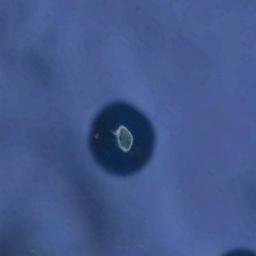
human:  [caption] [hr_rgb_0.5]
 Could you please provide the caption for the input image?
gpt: An almost circular green island surrounded by blue sea water .

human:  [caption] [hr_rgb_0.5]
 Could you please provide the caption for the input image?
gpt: The island is surrounded by water .

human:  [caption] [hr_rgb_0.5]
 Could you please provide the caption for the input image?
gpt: The island with some vegetation is surrounded by light blue waters .

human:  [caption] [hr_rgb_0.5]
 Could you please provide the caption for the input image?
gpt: Different islands have different sizes of vegetation .

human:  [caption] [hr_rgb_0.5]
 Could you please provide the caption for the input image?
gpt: The green island is on a blue sea .